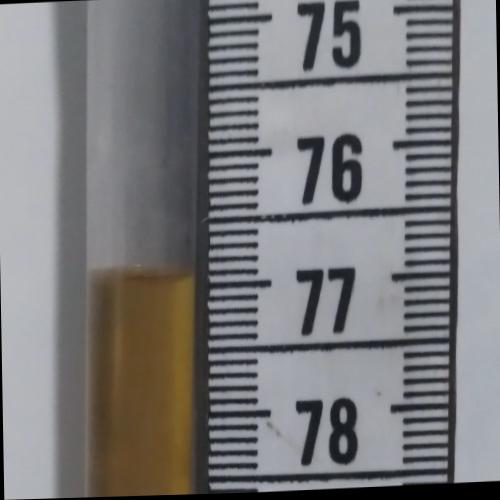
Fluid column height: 76.9 cm